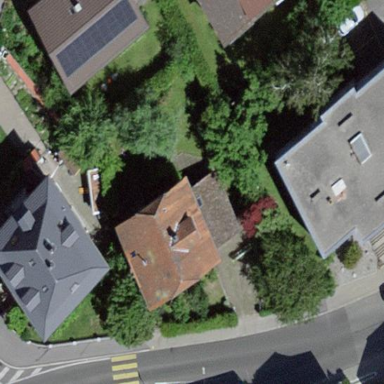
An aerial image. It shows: Detached building with half-hipped roof.